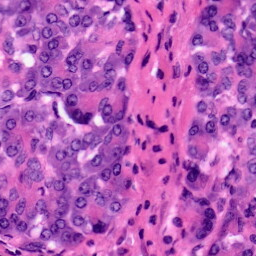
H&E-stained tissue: Pancreatic